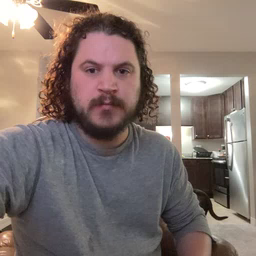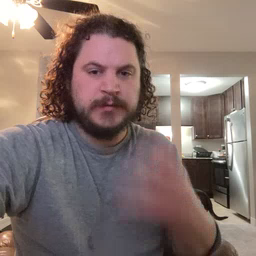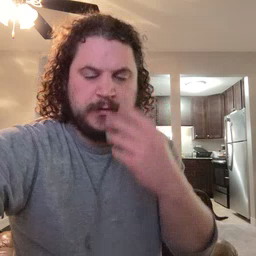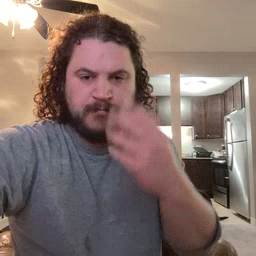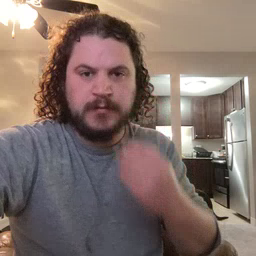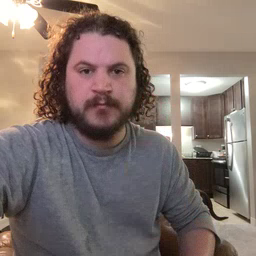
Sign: sleepy